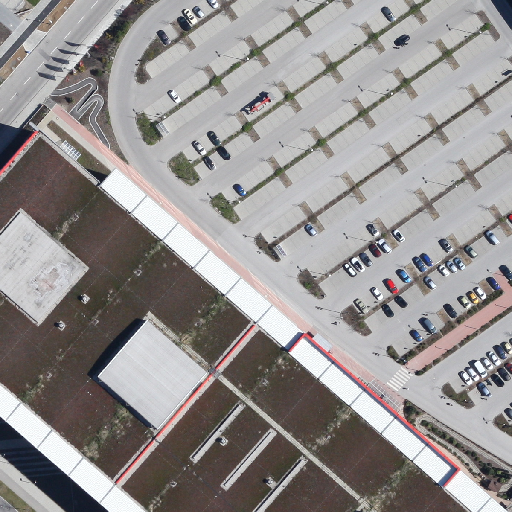
Referring expression: vehicle